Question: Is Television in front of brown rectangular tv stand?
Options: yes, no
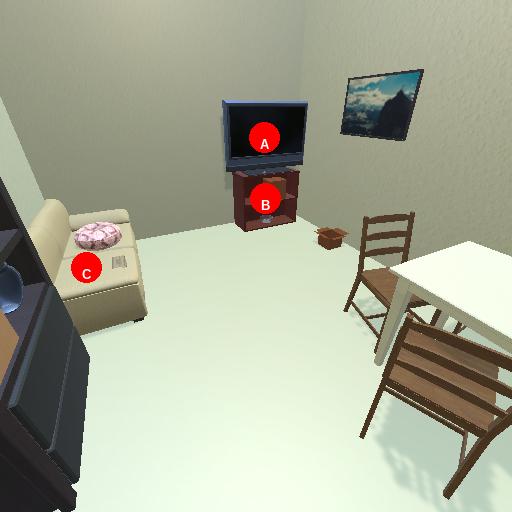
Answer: yes